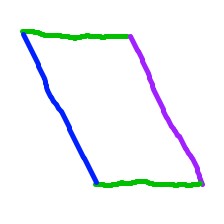
Shape: parallelogram